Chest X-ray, AP view. Patient: 55 years old, sex M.
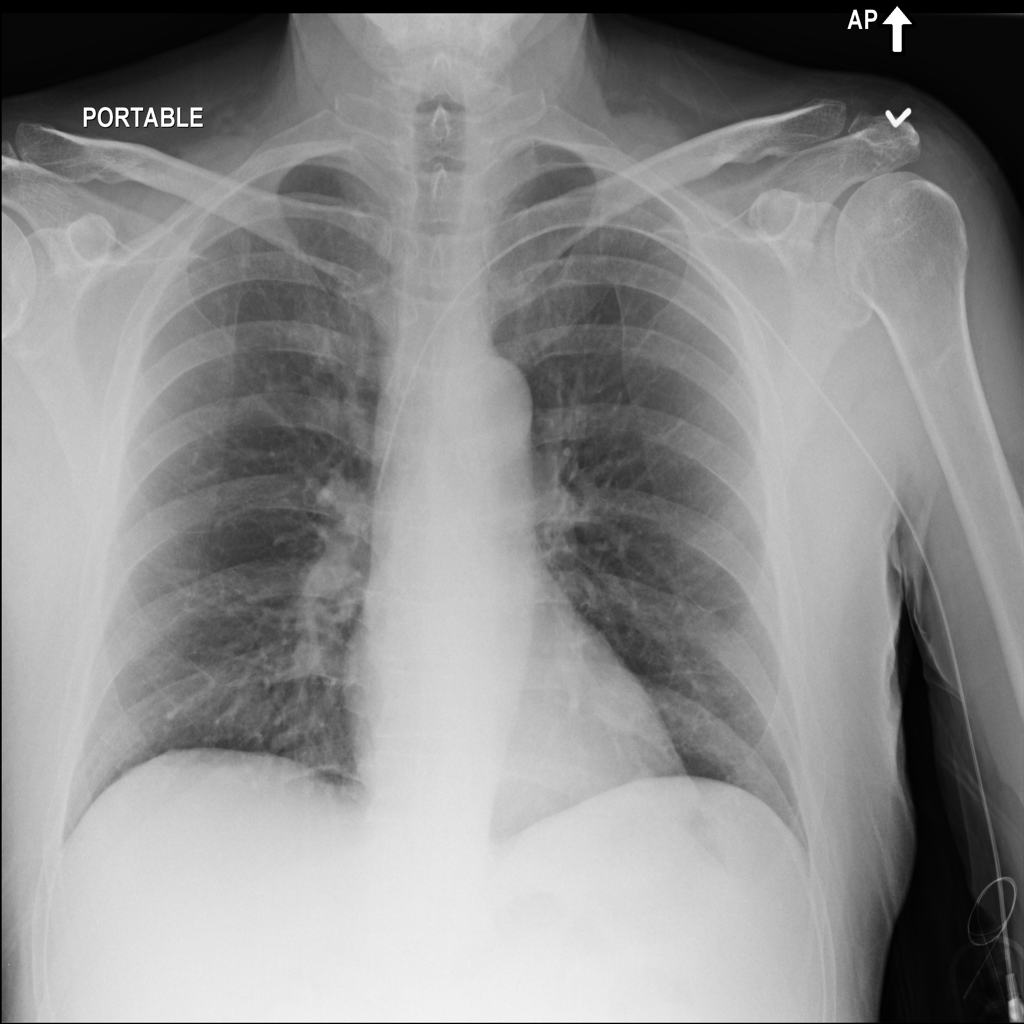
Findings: No Finding